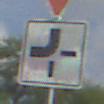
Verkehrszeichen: VerlaufVorfahrtsstrasse2
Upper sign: VorfahrtGewaehren
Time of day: MorningAfternoon
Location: Outdoor (Nature)
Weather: PartlyCloudy
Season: NotSpecified
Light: Natural